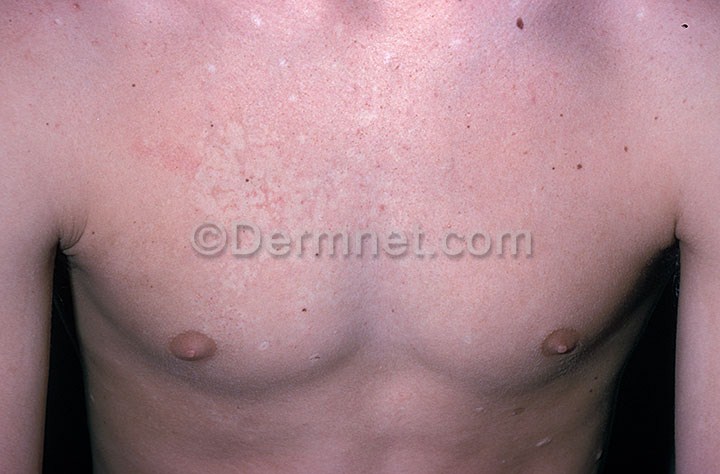
Disease: Light Diseases and Disorders of Pigmentation